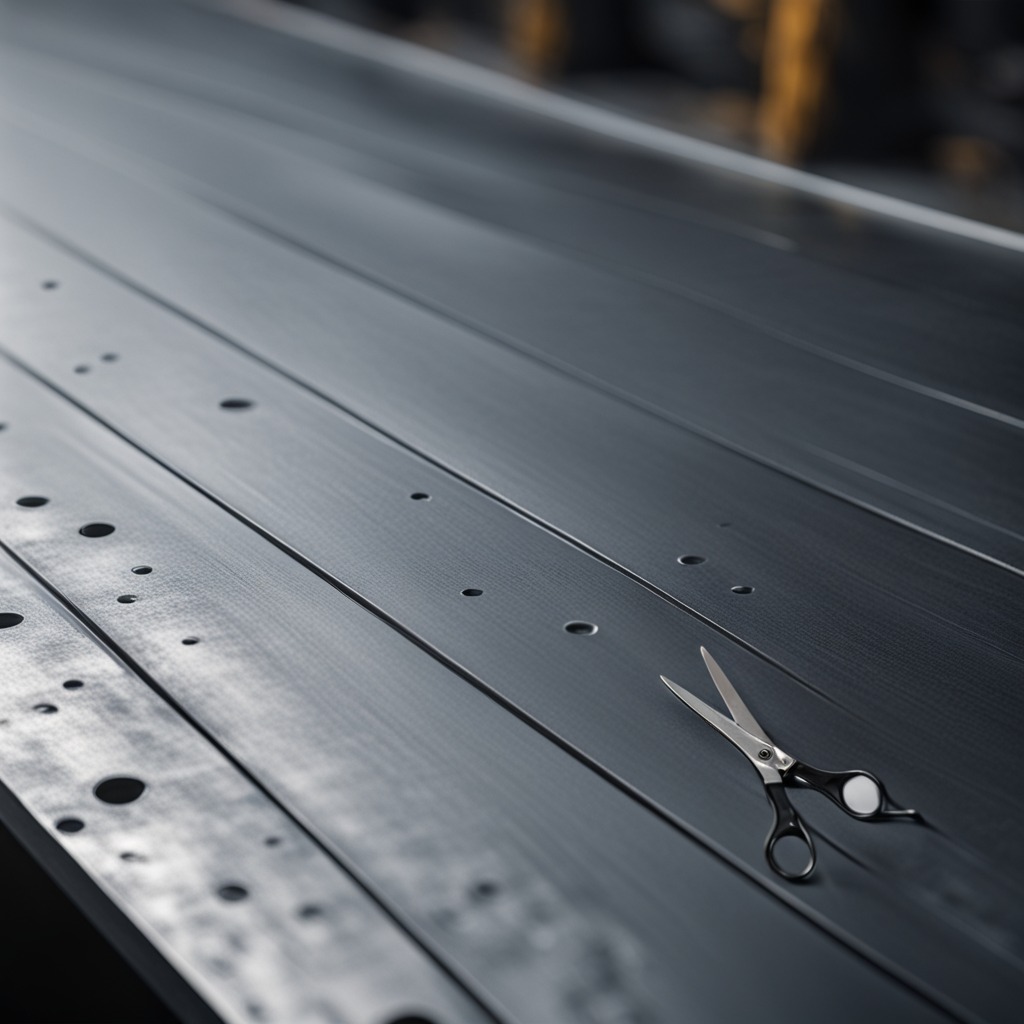
A scissor lying on a cold steel table in a mining workshop gritty textures